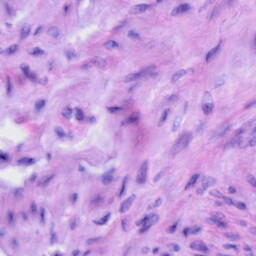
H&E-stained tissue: Cervix